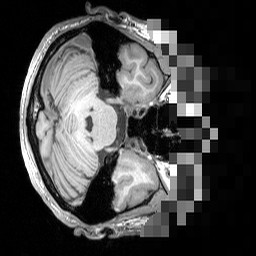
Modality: T1w
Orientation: axial
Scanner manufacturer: siemens
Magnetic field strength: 3 T
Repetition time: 1.5 s
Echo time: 0.00291 s